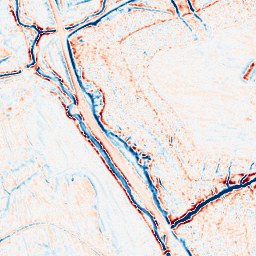
Category: edge_preserving
Decomposition family: bilateral
Decomposition parameters: d: 9
sigma_color: 150
sigma_space: 25
Upsampling method: bilinear
Upsampling parameters: scale: 4
Upsampling scale: 4